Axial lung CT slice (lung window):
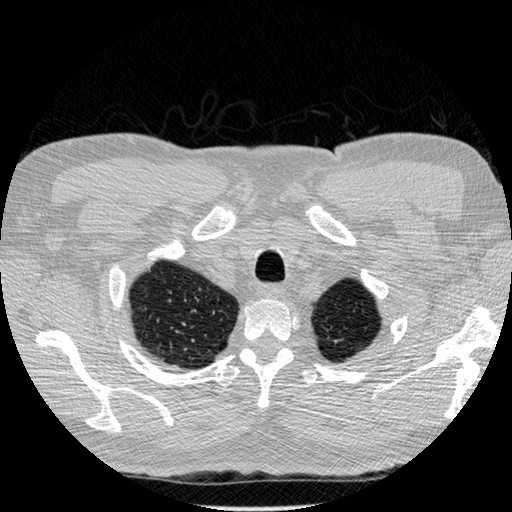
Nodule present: no